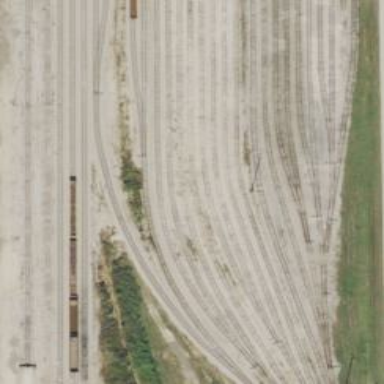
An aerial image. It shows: Railway yard in service.